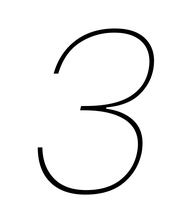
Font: Poppins-ThinItalic